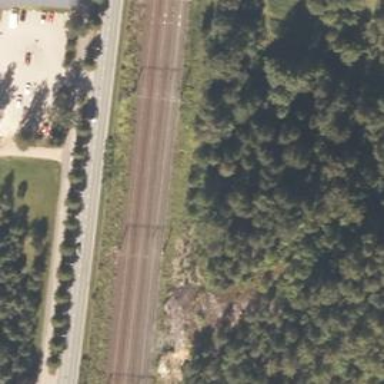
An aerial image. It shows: Railway with continuous electrified contact lines.